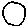
Label: moon